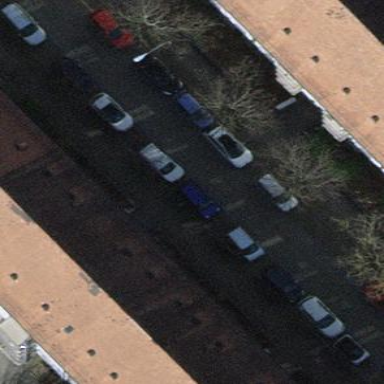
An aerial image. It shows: Parking lane.